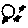
Label: moon